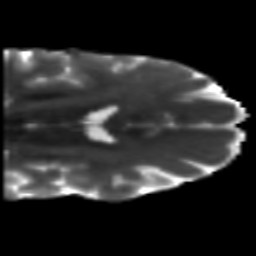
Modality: T2w
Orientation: coronal
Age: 46
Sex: male
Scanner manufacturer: siemens
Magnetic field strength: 3 T
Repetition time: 5.5 s
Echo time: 0.101 s